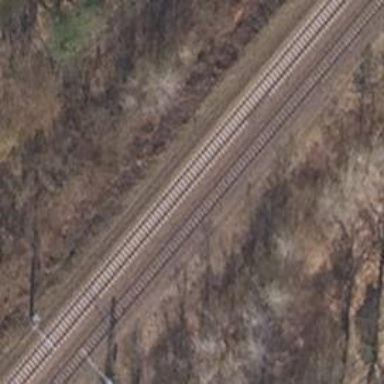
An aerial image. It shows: Railway signal.